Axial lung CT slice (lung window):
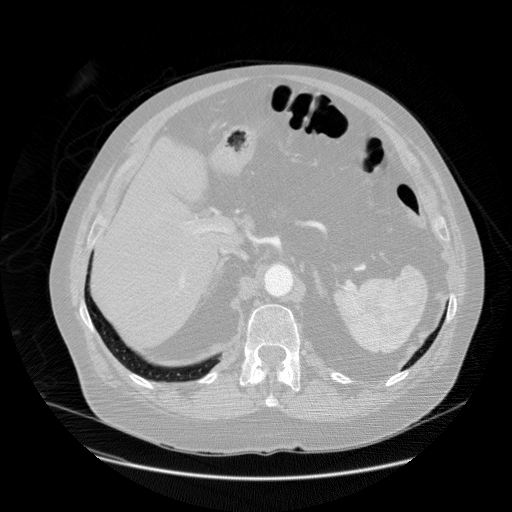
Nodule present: no